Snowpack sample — Snodgrass Mountain, Crested Butte, Colorado (2/4/25, 12:06 PM MST)
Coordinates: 38.923, -106.968
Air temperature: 35 °F
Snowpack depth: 80 cm
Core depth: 70 cm
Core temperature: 32 °F
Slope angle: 14°, slope face: 78°
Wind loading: low
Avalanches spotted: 0
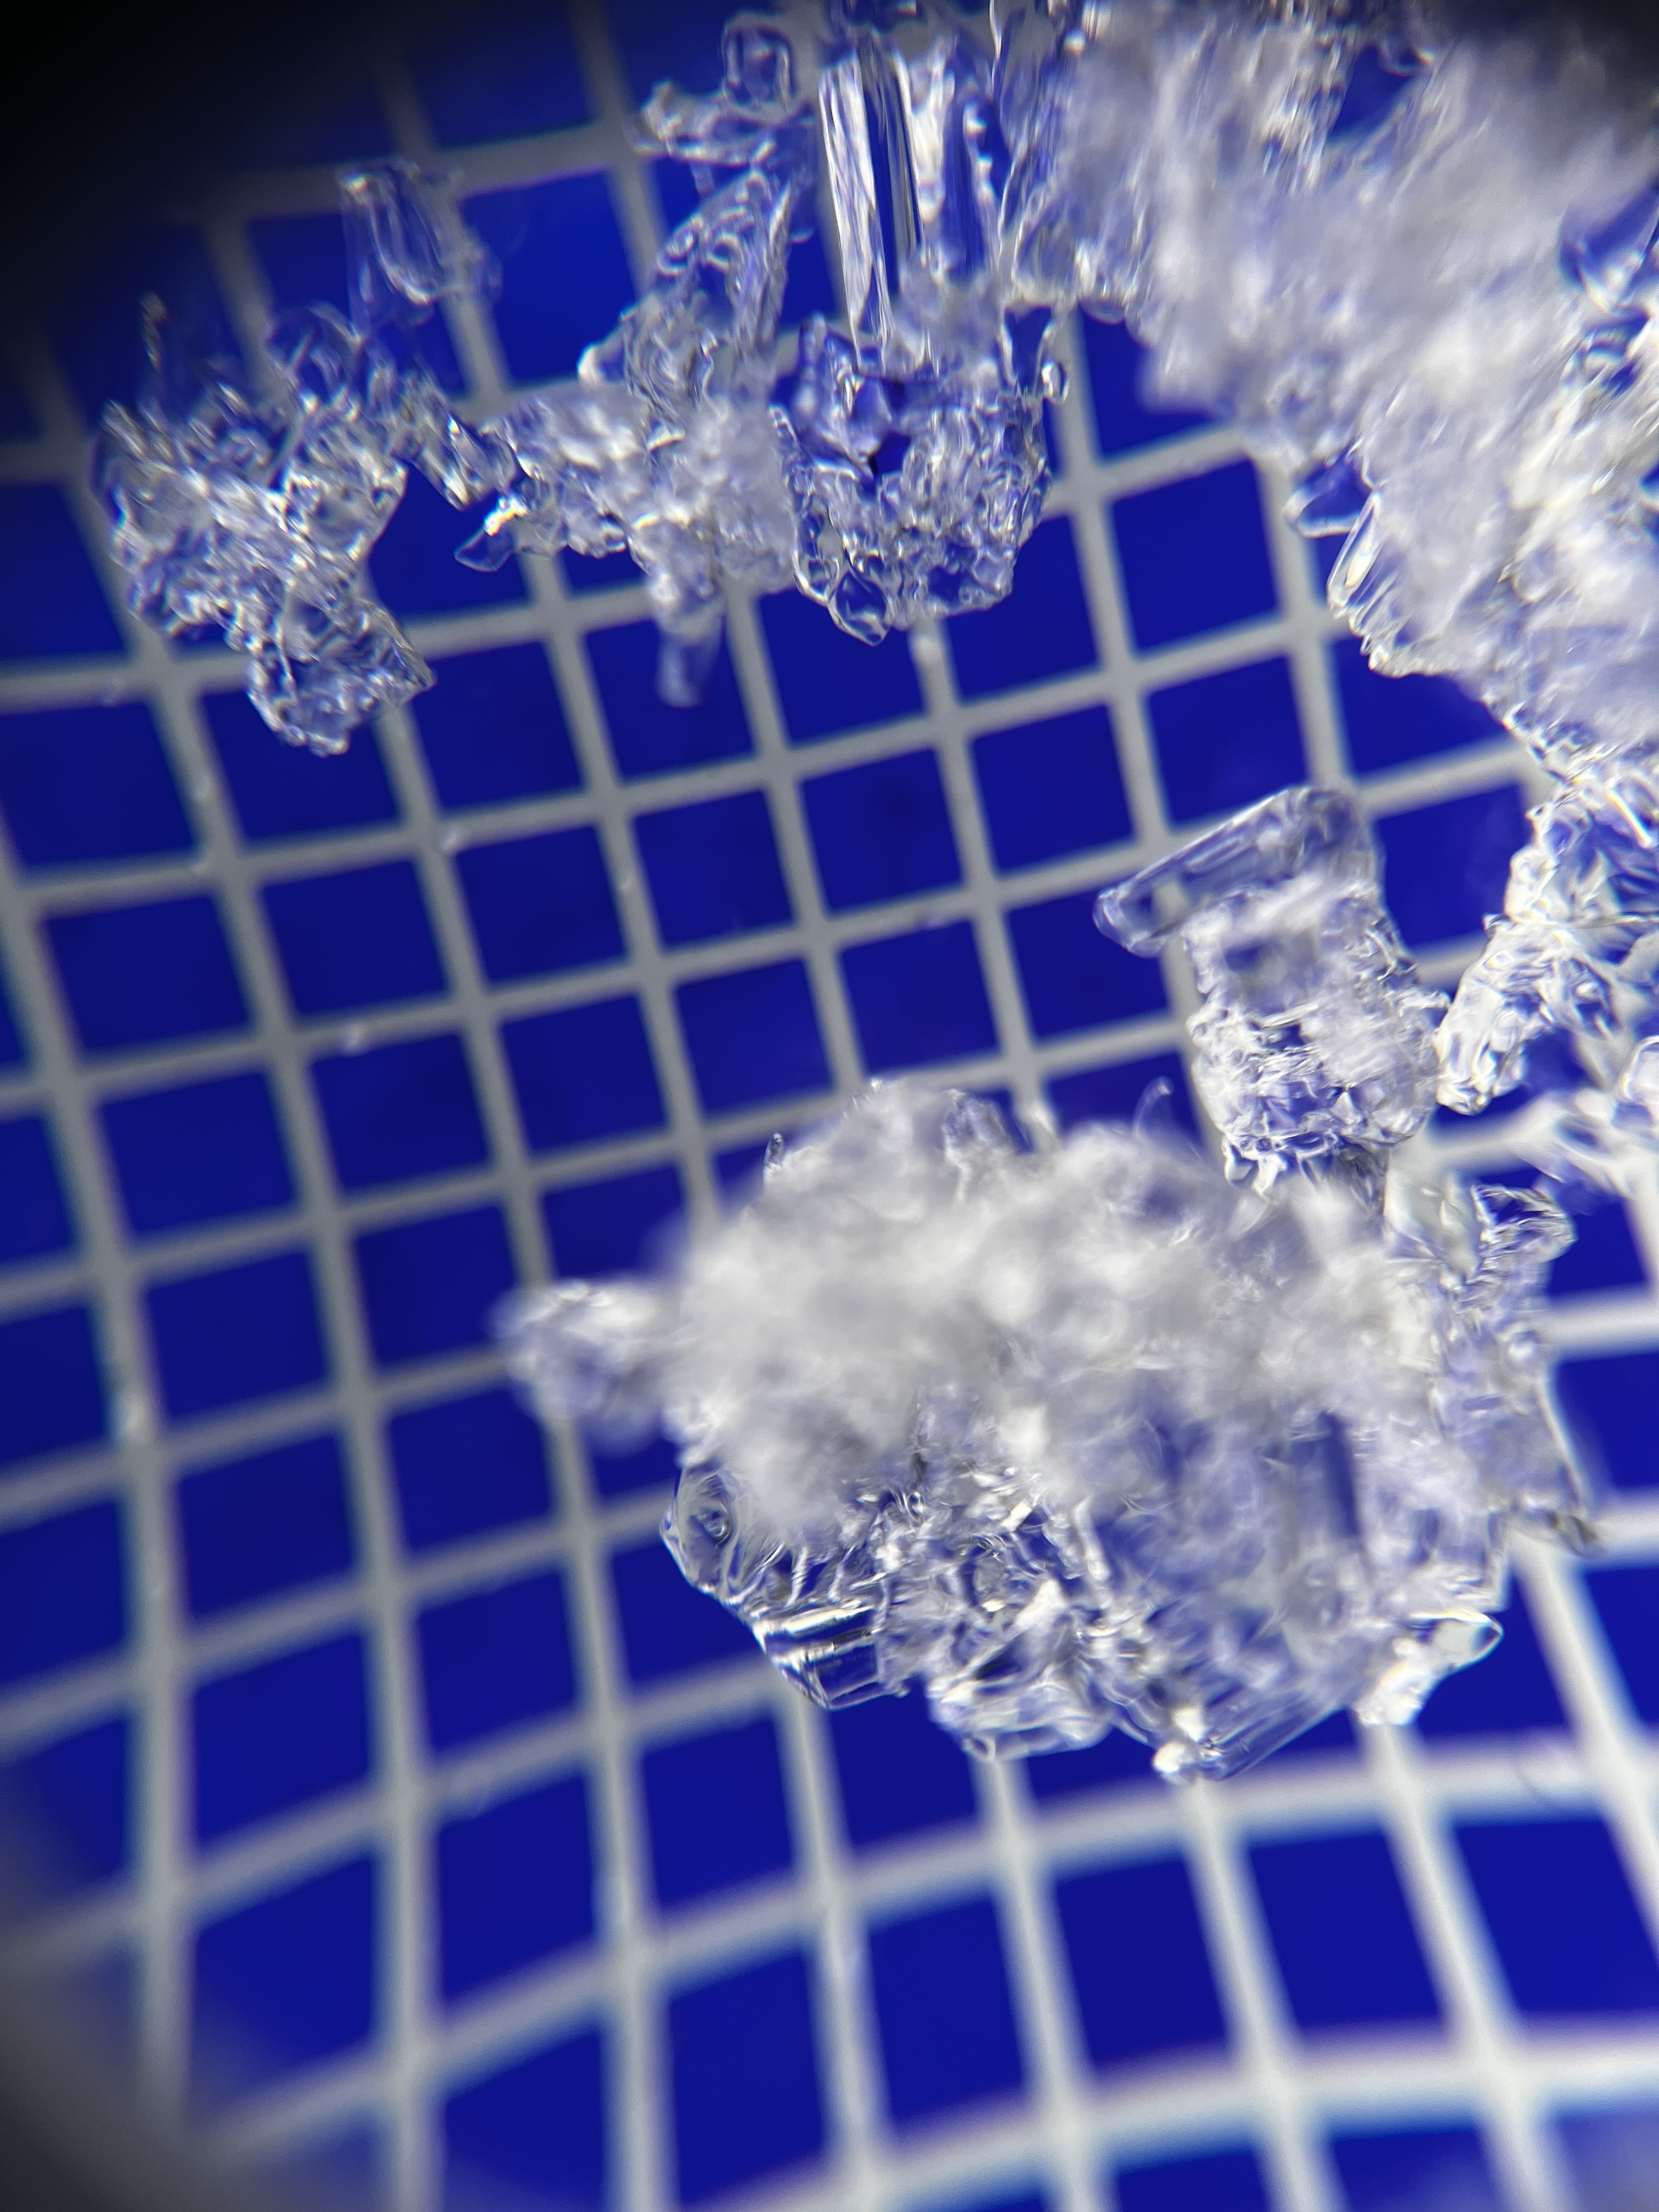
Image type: magnified_profile
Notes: No avalanches nearby, unusually warm weather for the last month reported by residents, Collected 25 yards from treeline